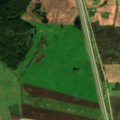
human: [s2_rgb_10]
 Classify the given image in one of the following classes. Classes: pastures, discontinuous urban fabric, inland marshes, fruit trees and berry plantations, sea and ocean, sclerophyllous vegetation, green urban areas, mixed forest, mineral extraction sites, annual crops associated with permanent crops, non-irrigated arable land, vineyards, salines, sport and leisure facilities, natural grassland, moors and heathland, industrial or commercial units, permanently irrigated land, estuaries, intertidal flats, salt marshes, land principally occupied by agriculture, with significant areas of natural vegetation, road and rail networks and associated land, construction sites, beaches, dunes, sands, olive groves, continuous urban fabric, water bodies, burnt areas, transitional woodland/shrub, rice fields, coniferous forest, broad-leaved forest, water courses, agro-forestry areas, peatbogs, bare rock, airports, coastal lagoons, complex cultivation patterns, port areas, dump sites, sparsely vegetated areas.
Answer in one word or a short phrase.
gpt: road and rail networks and associated land, non-irrigated arable land, pastures, broad-leaved forest